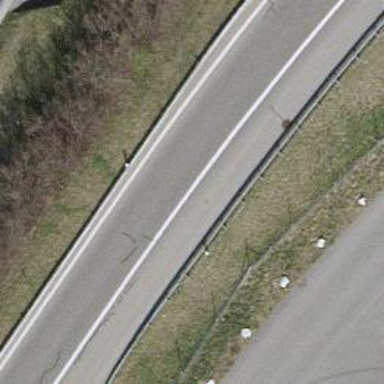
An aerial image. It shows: Motorway link.